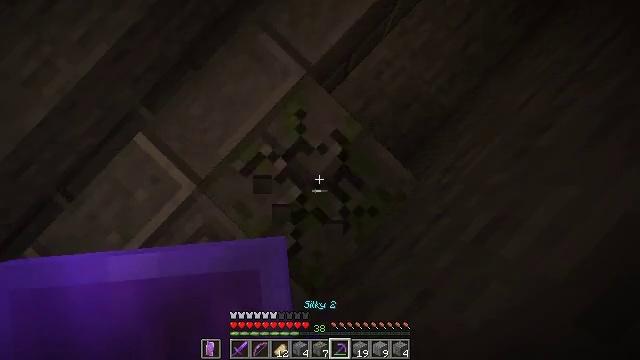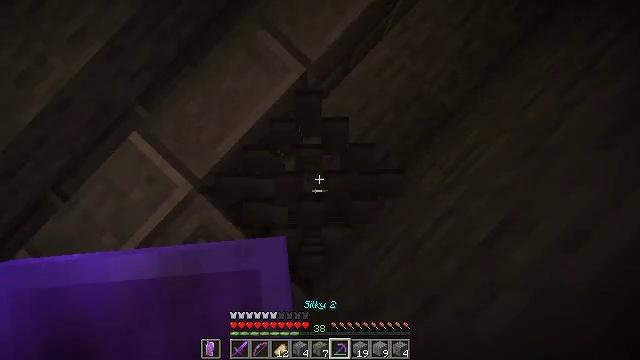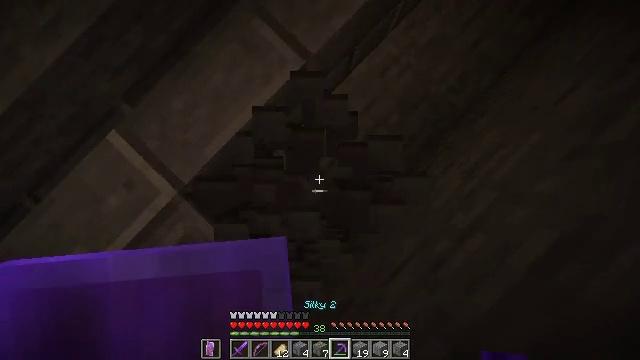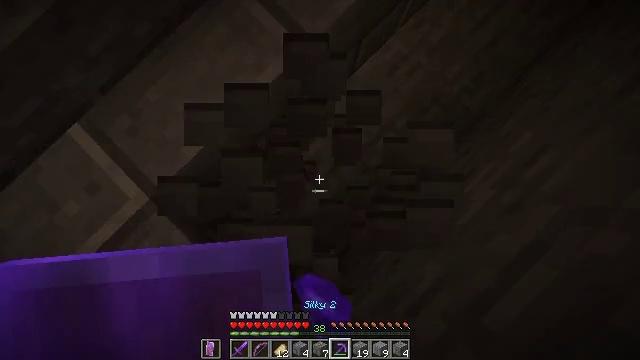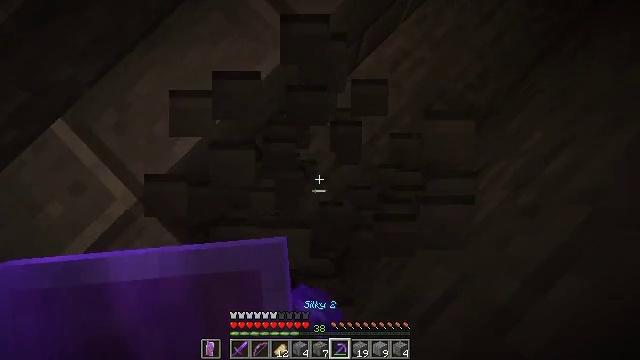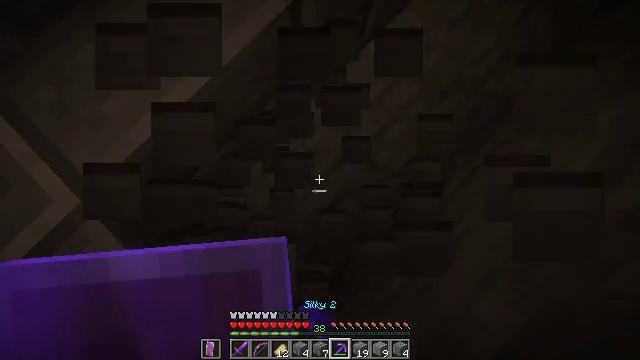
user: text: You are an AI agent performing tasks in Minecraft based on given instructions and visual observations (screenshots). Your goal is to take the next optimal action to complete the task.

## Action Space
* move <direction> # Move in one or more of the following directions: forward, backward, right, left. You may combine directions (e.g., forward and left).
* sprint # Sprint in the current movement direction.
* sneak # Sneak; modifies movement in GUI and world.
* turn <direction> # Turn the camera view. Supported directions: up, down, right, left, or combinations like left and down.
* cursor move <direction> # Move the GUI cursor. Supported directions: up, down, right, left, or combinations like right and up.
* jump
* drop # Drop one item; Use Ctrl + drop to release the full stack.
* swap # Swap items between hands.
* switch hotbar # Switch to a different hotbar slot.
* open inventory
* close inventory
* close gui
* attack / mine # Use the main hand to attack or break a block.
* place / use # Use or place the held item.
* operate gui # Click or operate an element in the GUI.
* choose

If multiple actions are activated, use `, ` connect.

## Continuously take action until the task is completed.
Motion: motion action
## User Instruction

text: Retrieve mossy stone bricks from a building.
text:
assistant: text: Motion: attack / mine
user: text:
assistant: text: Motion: turn up, attack / mine
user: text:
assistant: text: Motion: turn left and up
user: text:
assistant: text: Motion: no_op
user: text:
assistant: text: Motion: no_op
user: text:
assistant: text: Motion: no_op